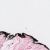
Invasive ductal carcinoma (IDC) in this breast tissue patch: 0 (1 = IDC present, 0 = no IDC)